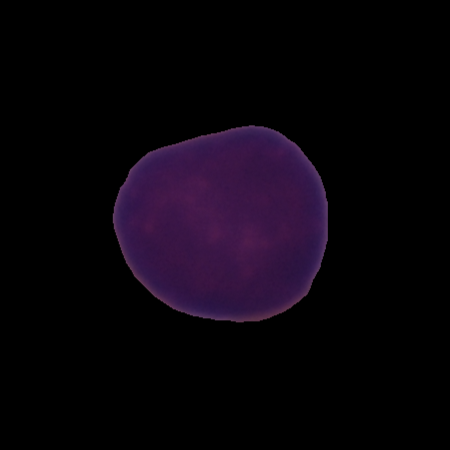
Label: healthy